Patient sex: F
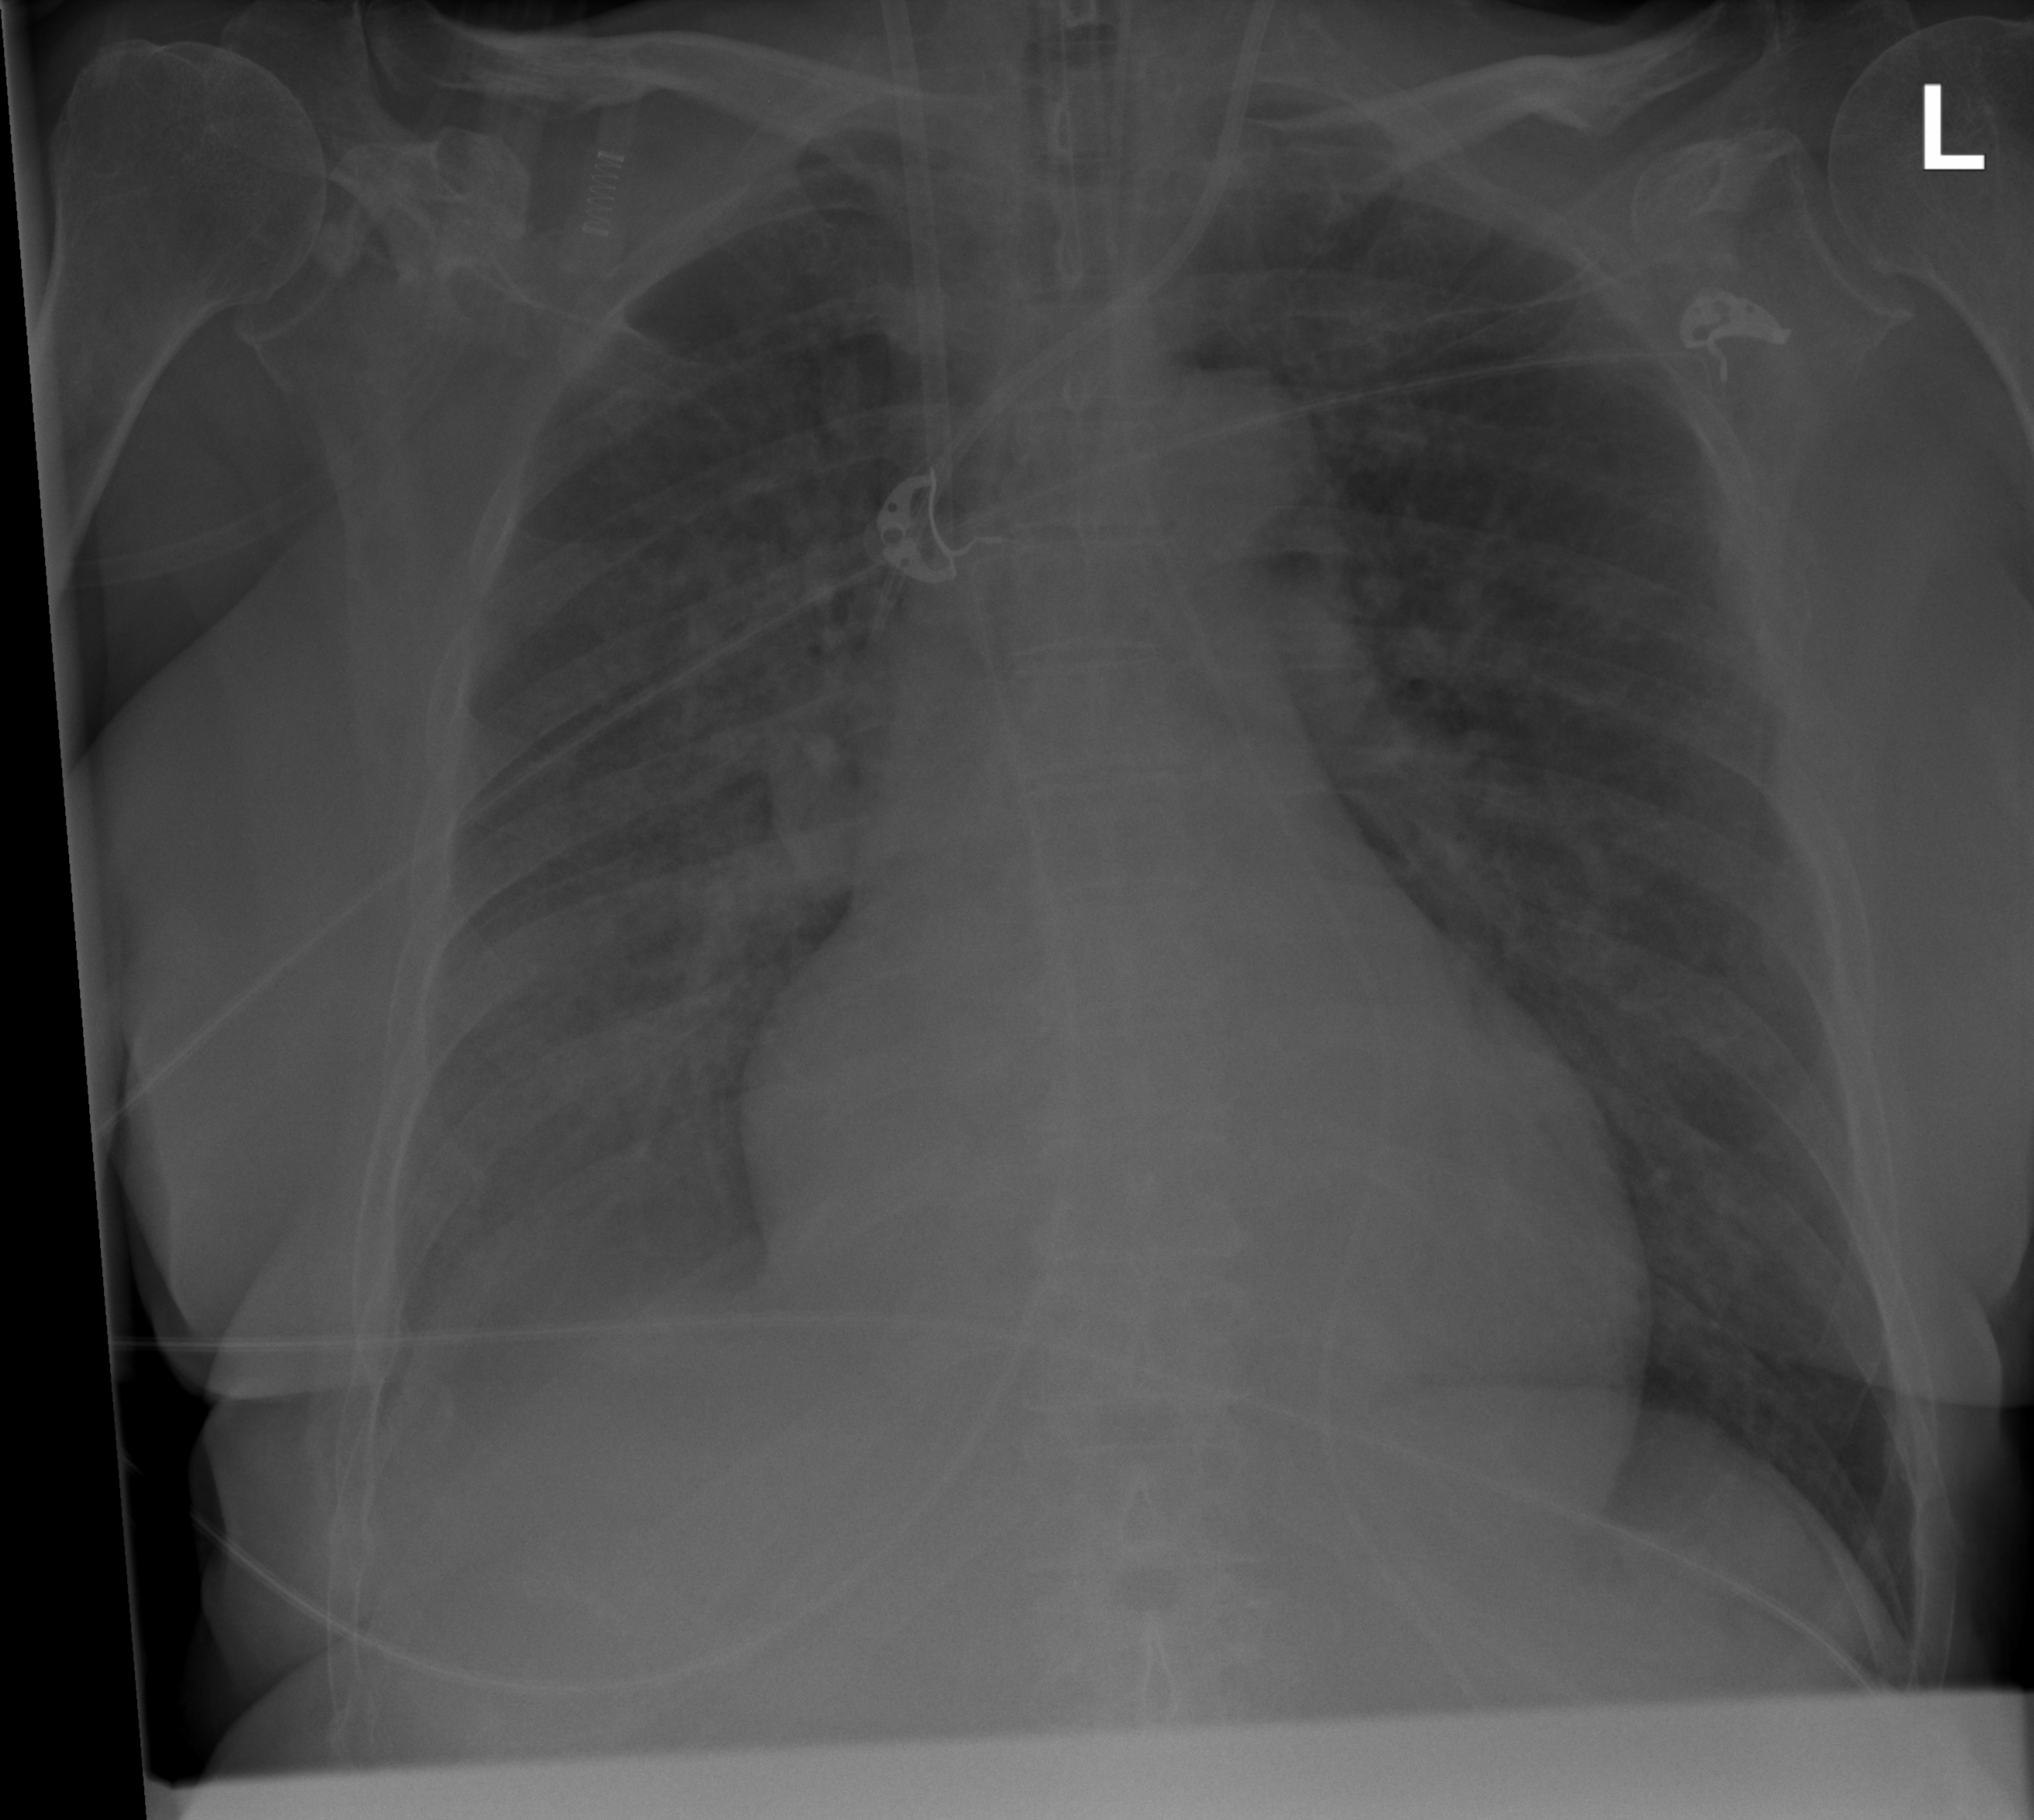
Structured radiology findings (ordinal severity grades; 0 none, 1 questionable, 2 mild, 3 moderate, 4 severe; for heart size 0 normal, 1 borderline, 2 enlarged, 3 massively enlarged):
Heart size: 2
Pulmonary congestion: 2
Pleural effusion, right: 2
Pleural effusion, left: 0
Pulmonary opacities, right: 3
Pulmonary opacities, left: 2
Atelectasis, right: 2
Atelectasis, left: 1